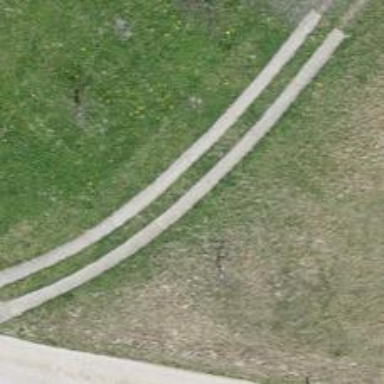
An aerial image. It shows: Track road with grade3 tracktype.